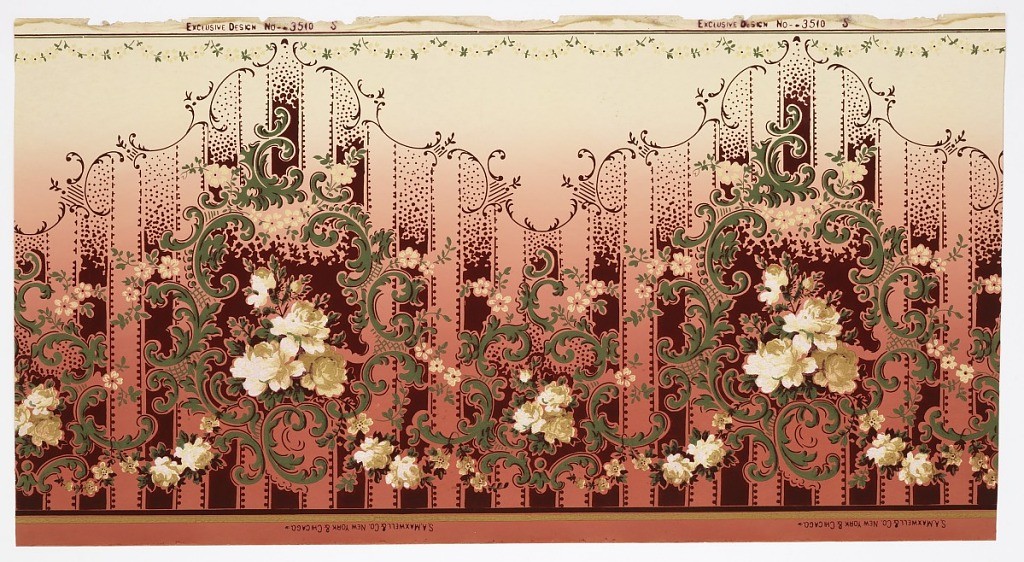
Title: Frieze
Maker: Maxwell & Co., S.A., Chicago, Illinois, USA
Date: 1905–1915
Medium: Machine-printed paper
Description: Foliate scrolls and floral bouquets, printed on striped background. Very petite floral swag across top edge. Printed on background that shades from tan at top to red at bottom.